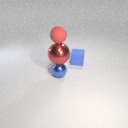
large red metal sphere above small blue metal sphere